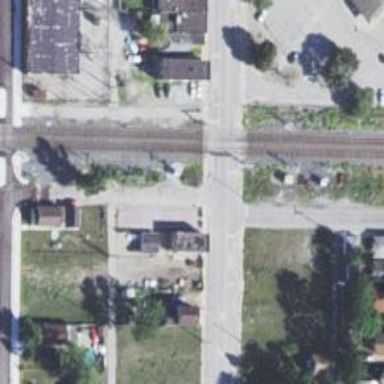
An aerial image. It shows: Railway crossing.